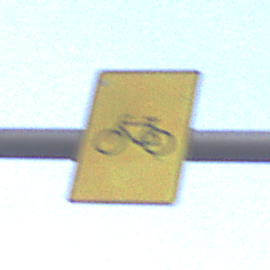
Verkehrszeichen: RadverkehrOhnePfeilsymbol
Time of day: SunriseSunset
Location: Outdoor (Urban)
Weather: PartlyCloudy
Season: NotSpecified
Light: Natural